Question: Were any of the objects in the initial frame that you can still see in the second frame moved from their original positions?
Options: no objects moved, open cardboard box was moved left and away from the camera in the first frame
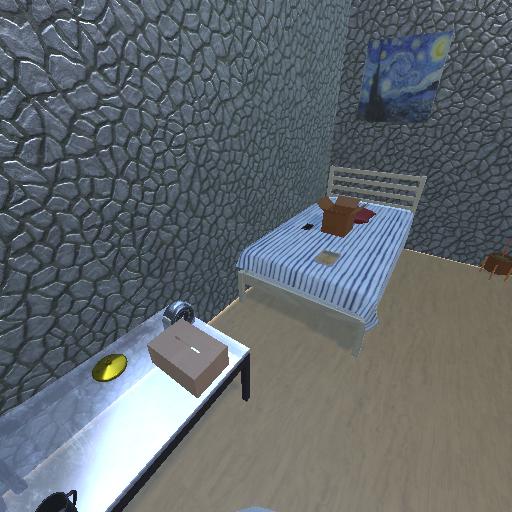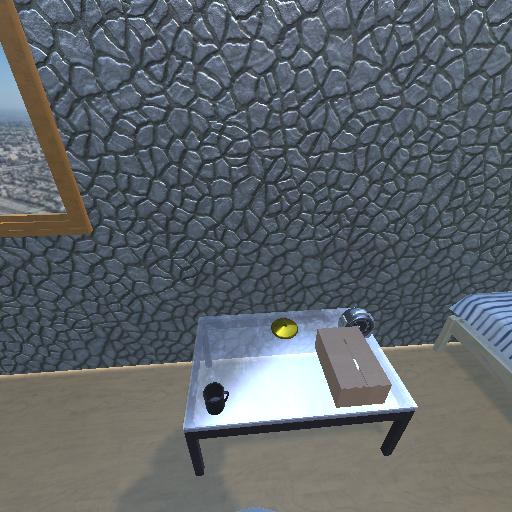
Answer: no objects moved